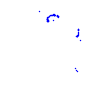
Particle: proton